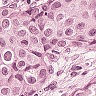
Metastatic tissue present: yes